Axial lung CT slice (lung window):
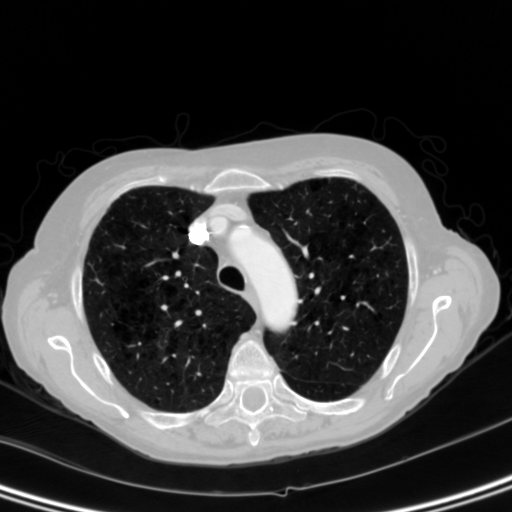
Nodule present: no